Question: LOF returns 0.
Here is the file

Here is a sample function
'''
Public Function GetNumberOfLinesInFile(ByVal FileFullQualifiedName As String) As Double
Dim f As Integer
Dim FileBytes As Double
Dim LineCount As Double
f = FreeFile(0)
Open FileFullQualifiedName For Binary Access Read As #f
FileBytes = LOF(f)
'//CODE MISSING
Close #f
GetNumberOfLinesInFile = LineCount
End Function
'''
It looks it does not work with 'Binary Access', it is working fine if file is opened as following
'''
Open FileFullQualifiedName For Input Access Read As #f
'''
In the above sample function 'LOF' worked by declaring 'FileBytes' as 'Long' but it is not working everywhere. For example in the following line, both 'LOC' and 'LOF' are returning '0'
'''
Do Until Loc(FF) >= LOF(FF)
'''
Somehow, the file path was changed and hence 'Open FileFullQualifiedName For Binary Access Read As #f' was creating a new file, and obviously, 'LOF' was returning '0' for this empty file
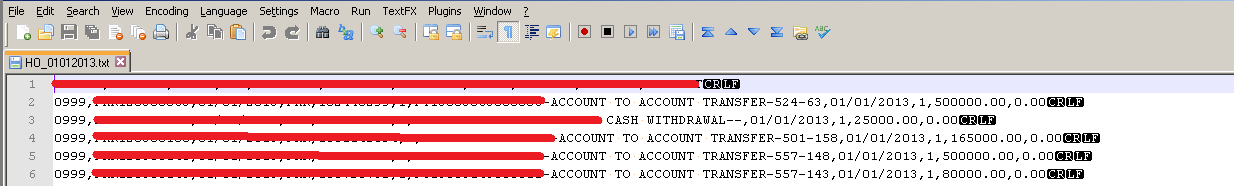
Answer: Somehow, the file path was changed and hence 'Open FileFullQualifiedName For Binary Access Read As #f' was creating a new file, and obviously, 'LOF' was returning '0' for this empty file